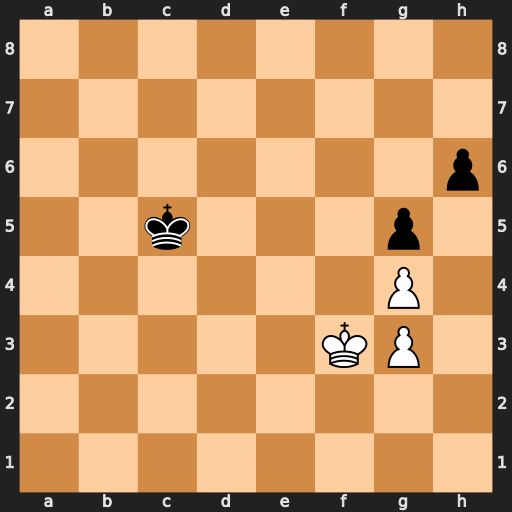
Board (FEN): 8/8/7p/2k3p1/6P1/5KP1/8/8
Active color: w
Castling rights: -
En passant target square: -
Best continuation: Ke4 Kd6 Kf5 Kd5 Kg6